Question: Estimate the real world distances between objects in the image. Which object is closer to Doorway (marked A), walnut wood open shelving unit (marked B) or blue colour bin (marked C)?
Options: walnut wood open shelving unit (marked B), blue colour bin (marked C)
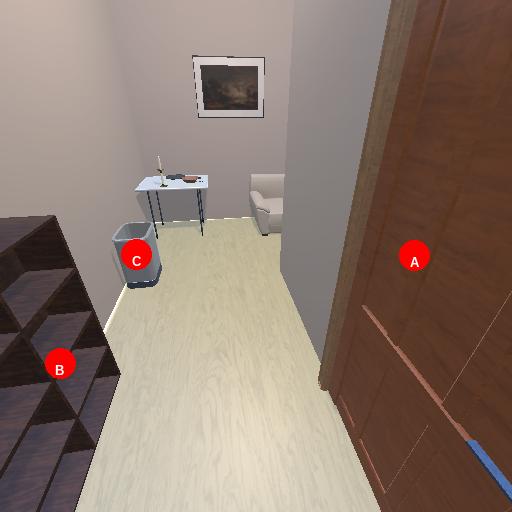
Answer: walnut wood open shelving unit (marked B)